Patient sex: M
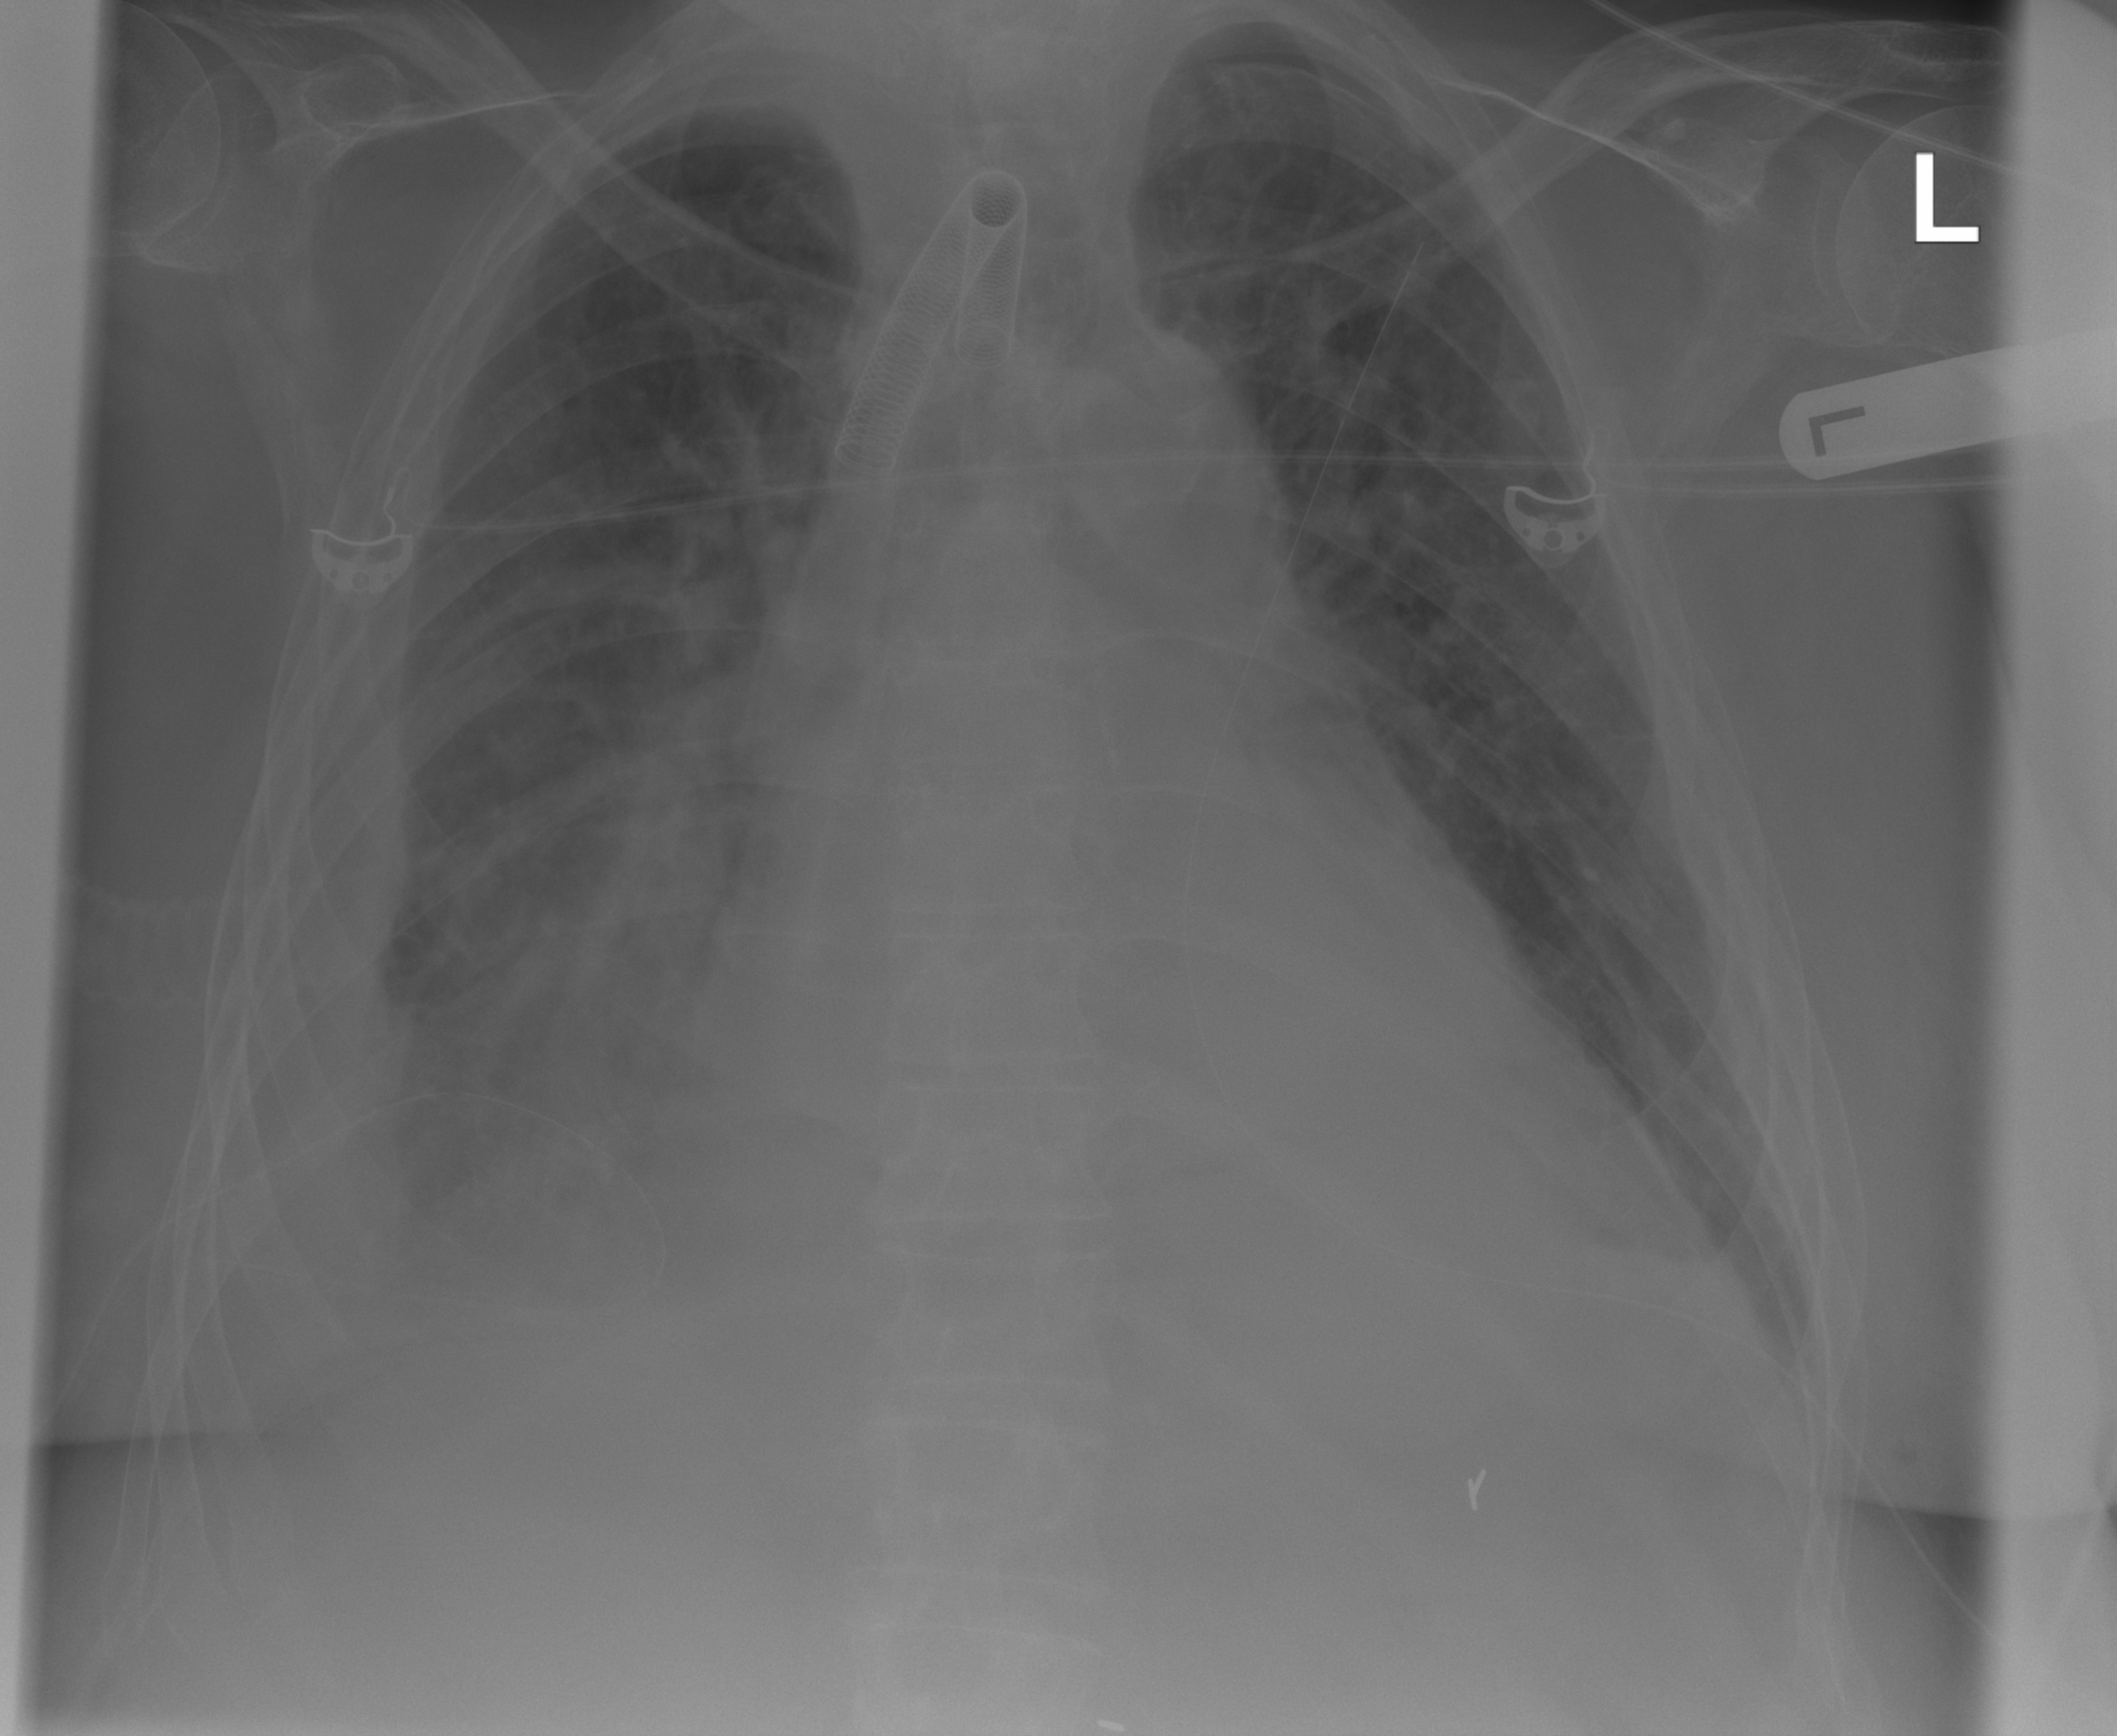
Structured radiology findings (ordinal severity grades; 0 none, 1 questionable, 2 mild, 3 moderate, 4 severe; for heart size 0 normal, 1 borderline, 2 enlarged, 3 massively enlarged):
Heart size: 2
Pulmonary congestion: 3
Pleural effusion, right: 3
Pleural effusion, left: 2
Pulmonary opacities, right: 2
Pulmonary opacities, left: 2
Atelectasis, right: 3
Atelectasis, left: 2